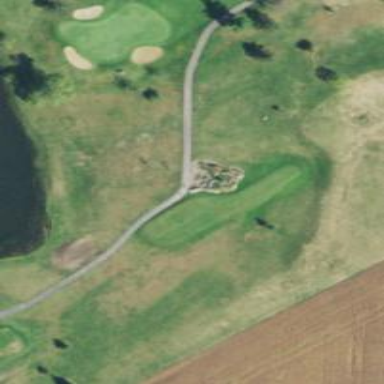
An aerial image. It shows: Path for golf carts.